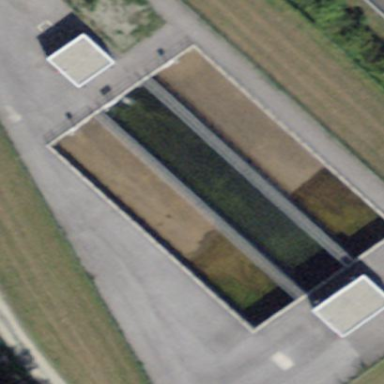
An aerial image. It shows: Wastewater plant.